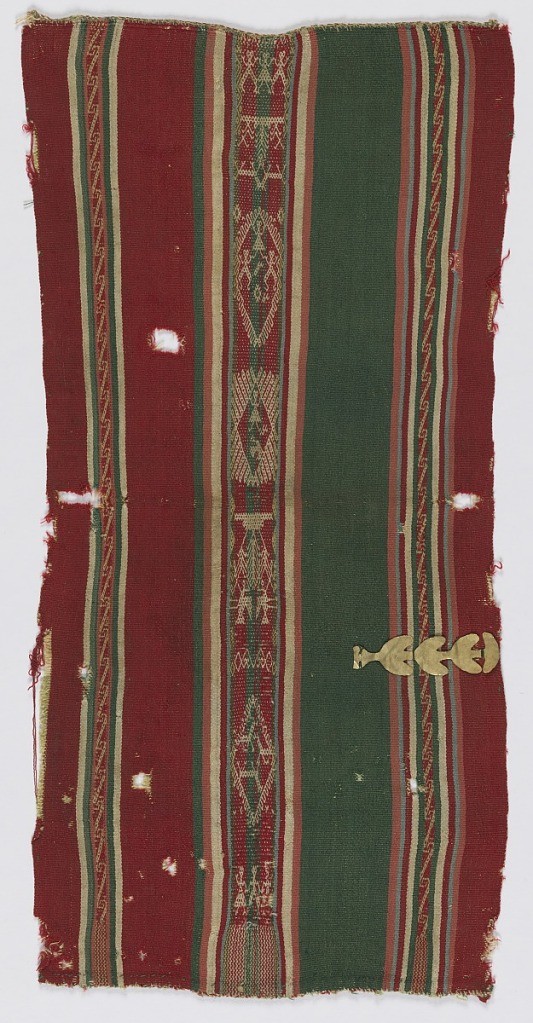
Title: Fragment
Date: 17th century
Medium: wool, silk, metal Technique: warp-faced plain weave (solid stripes); compound warps, plain weave with inner wefts (patterned stripes)
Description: Section of rep strip with wide vertical bands of plain red or green alternating with three bands made up of stripes of white, green, pink, red, brown, and blue. Each multi-striped band with central fancy cloth warp-surfaced stripe; scroll in two outer ones, stylized figure on center one. Two plain selvages. Corded loom ending across the top, hand-sewn hem at bottom. Flat gold ornament in stylized plant form caught on right center.